Question: I need to add a custom form size to the local Print Server through code. I would like to do it in a 'bat' file or in 'C#', or possibly in something else I can run when running my InstallShield installer.
To better explain, to do this manually, open Devices and Printers and click on a printer. Then click Print Server Properties. The form below will open, and you can view/add/delete Forms. I would like to add a new one here through code (then eventually select this new paper size in the printers Advanced options).

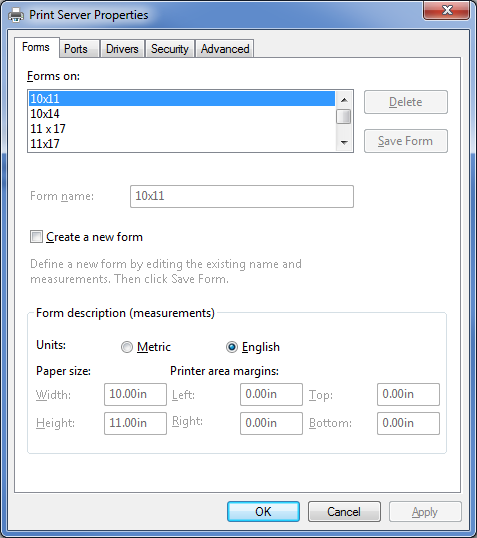
Answer: <URL> explains how to do it, and presumably has some helper classes and methods. Some sample code is below:
'''
var formInfo = new FormInfo1();
formInfo.Flags = 0;
formInfo.pName = paperName;
// all sizes in 1000ths of millimeters
formInfo.Size.width = (int)(widthMm * 1000.0);
formInfo.Size.height = (int)(heightMm * 1000.0);
formInfo.ImageableArea.left = 0;
formInfo.ImageableArea.right = formInfo.Size.width;
formInfo.ImageableArea.top = 0;
formInfo.ImageableArea.bottom = formInfo.Size.height;
// Add the paper size to the printer's list of available paper sizes:
bool bFormAdded = AddForm(hPrinter, 1, ref formInfo);
'''
<URL>